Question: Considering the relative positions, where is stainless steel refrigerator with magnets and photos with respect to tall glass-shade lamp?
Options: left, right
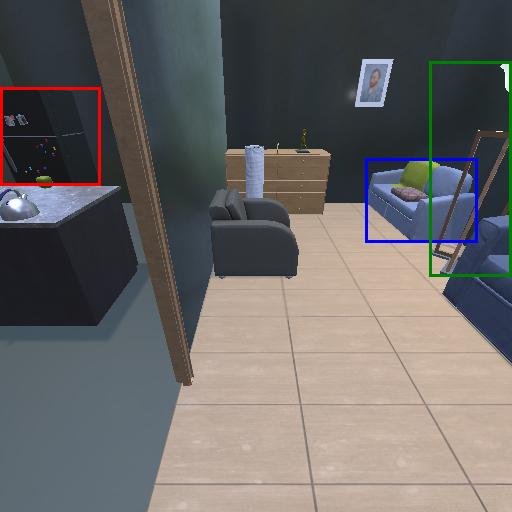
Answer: left